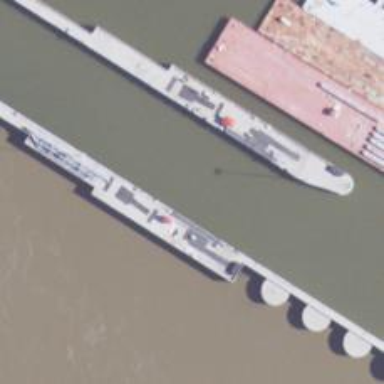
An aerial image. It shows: Lock gate on waterway.